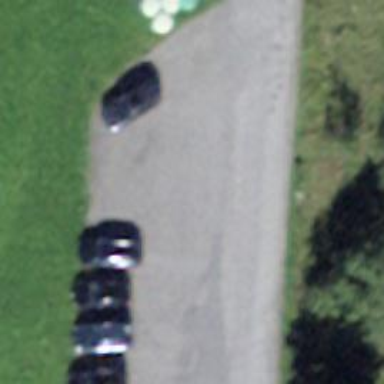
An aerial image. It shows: Parking area.